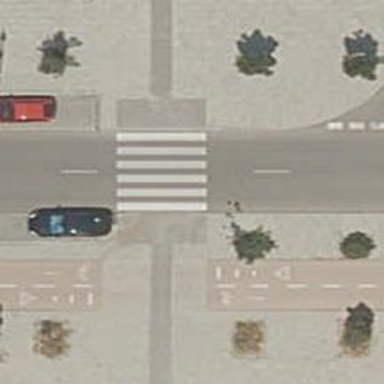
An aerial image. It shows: Uncontrolled crossing on the road.